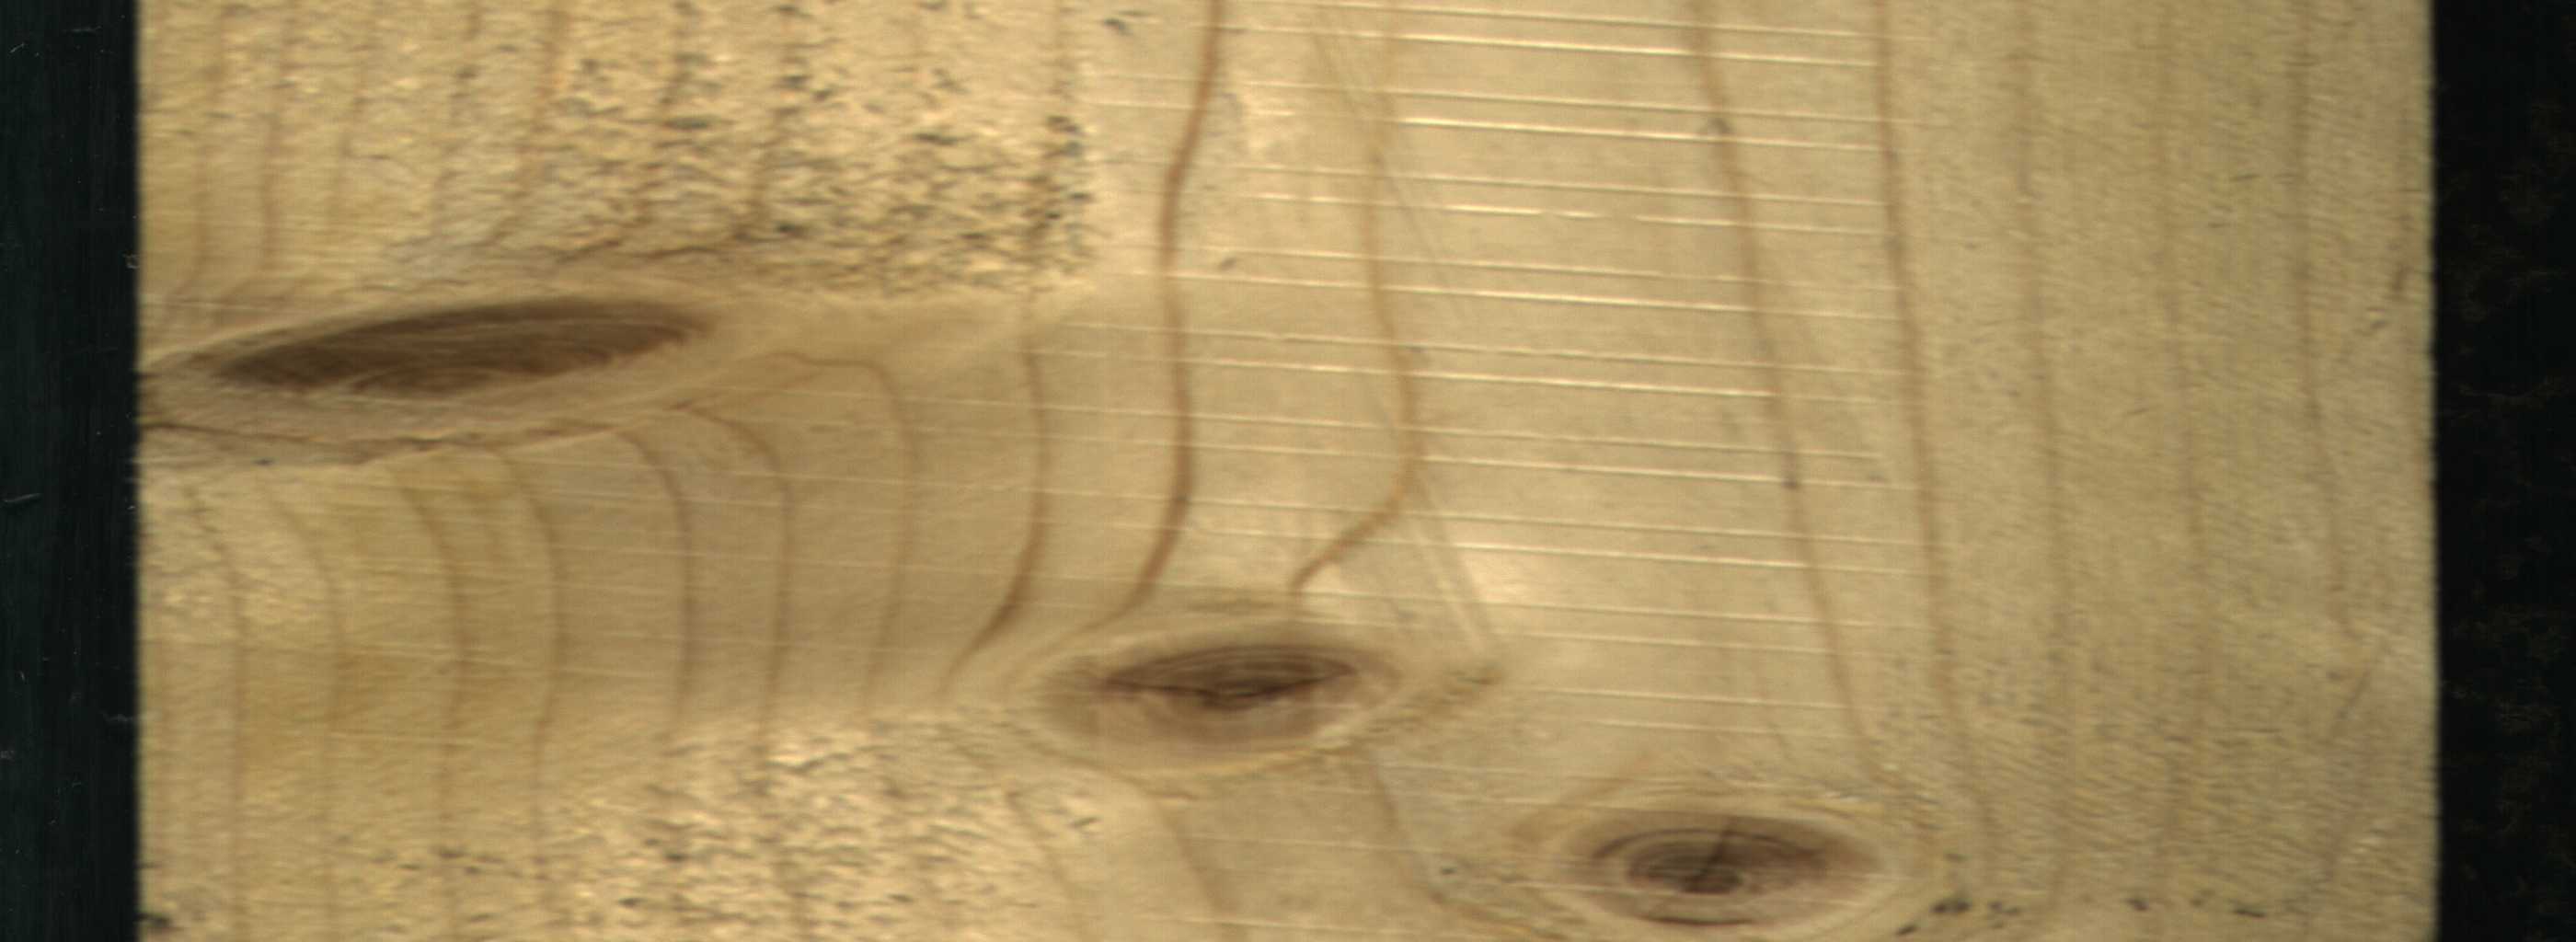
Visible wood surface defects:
knot_with_crack
Live_Knot
Live_Knot